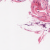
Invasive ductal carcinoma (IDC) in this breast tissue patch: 0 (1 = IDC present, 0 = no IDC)